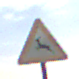
Verkehrszeichen: WildwechselRechts
Umgebung: Outdoor, Nature
Tageszeit: Night
Wetter: Overcast
Licht: Artificial
Jahreszeit: NotSpecified
Kontrast: LowContrast